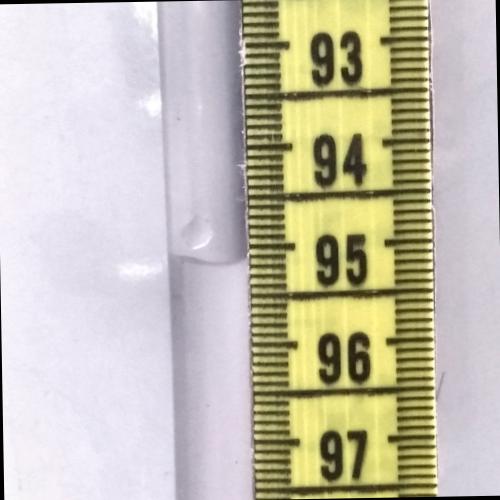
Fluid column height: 95.2 cm